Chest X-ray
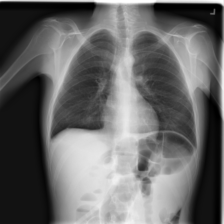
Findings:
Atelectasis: negative
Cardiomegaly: negative
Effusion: negative
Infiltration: negative
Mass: negative
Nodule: negative
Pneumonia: negative
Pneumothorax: positive
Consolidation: negative
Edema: negative
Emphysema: negative
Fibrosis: negative
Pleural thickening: negative
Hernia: negative